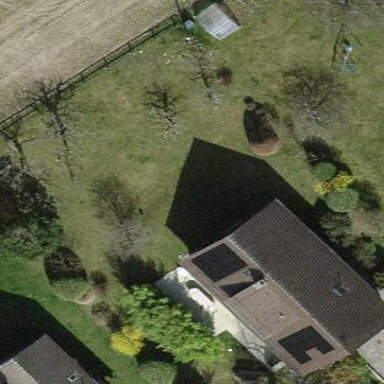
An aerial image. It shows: Simple house.